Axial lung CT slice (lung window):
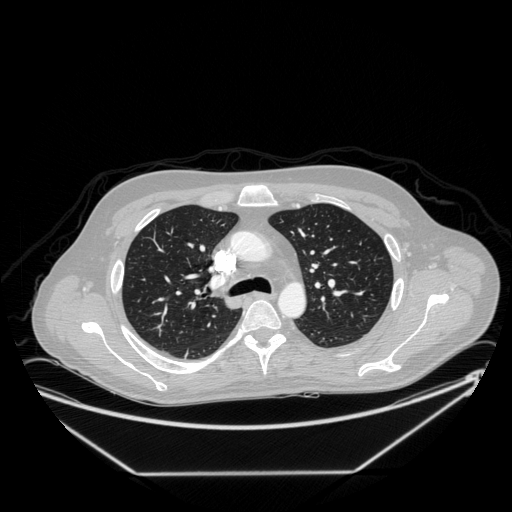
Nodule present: no